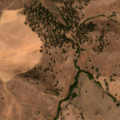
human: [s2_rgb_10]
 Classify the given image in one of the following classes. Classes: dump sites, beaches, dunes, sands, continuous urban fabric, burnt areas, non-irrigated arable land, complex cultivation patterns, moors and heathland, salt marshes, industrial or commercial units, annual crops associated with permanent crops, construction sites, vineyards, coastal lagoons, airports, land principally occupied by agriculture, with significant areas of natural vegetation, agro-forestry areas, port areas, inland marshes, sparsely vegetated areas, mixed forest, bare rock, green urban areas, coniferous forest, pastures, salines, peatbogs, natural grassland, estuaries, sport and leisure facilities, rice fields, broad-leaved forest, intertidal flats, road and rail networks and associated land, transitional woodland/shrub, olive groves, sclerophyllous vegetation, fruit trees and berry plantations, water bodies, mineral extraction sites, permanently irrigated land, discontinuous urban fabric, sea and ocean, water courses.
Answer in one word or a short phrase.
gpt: permanently irrigated land, pastures, annual crops associated with permanent crops, agro-forestry areas